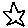
Label: star